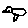
Label: bird